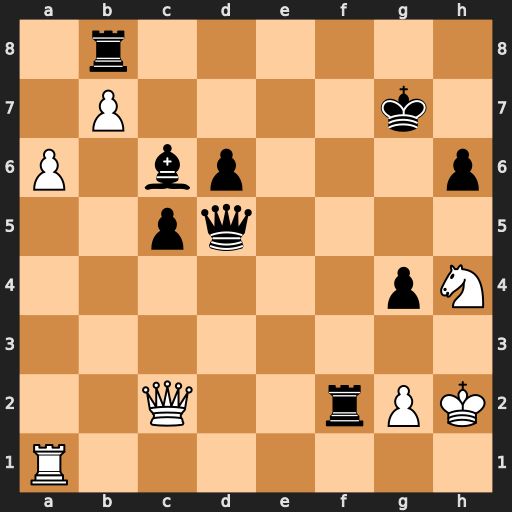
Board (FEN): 1r6/1P4k1/P1bp3p/2pq4/6pN/8/2Q2rPK/R7
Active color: w
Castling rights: -
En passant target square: -
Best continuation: Qxf2 Qe5+ Qg3 Qxg3+ Kxg3